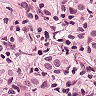
Metastatic tissue present: yes